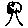
Label: tree